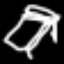
Label: bed